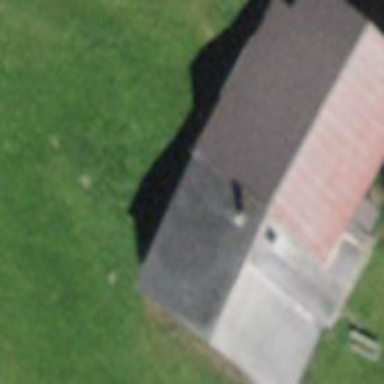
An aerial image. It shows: Barn.